Field crop: maize
Growth stage: 2
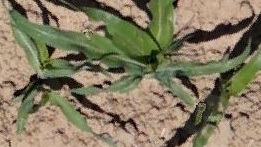
Species: maize